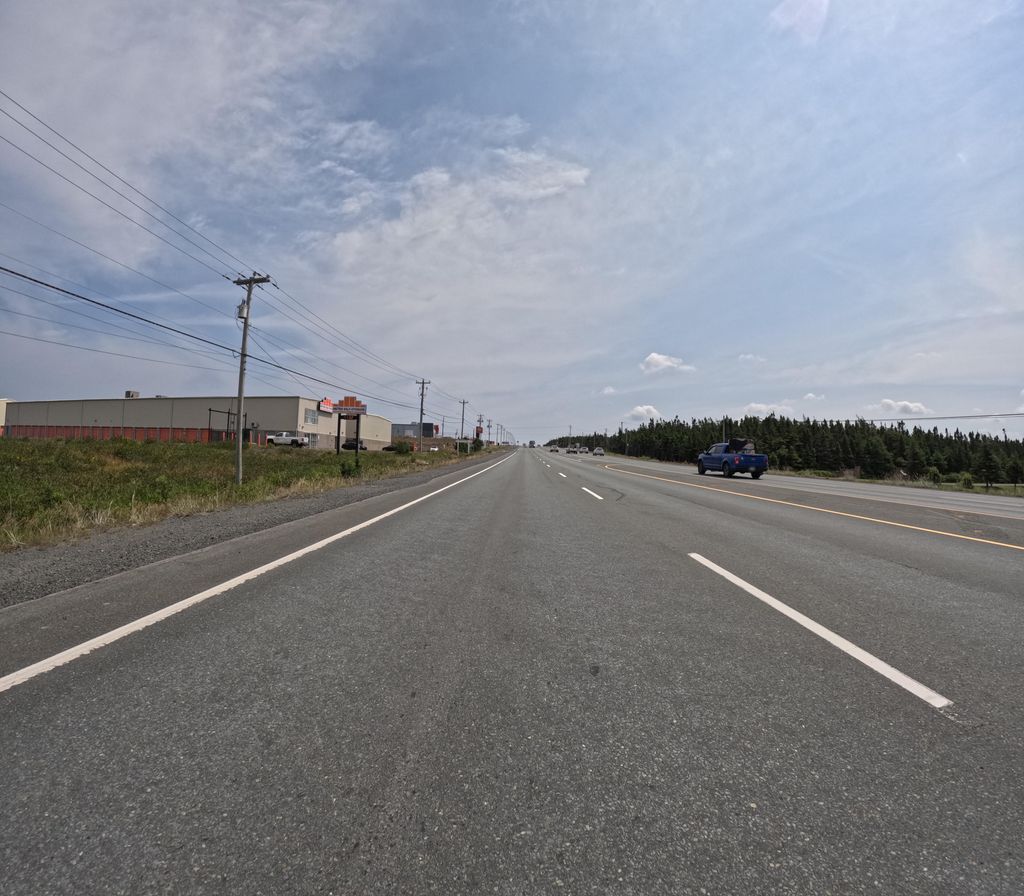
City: st_johns